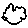
Label: cloud